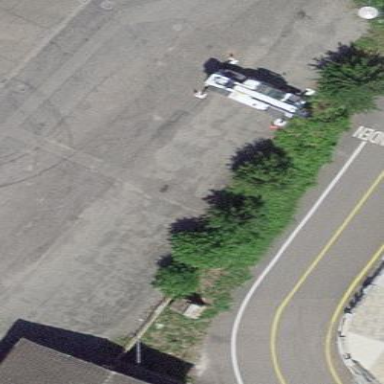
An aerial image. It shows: Parking area.